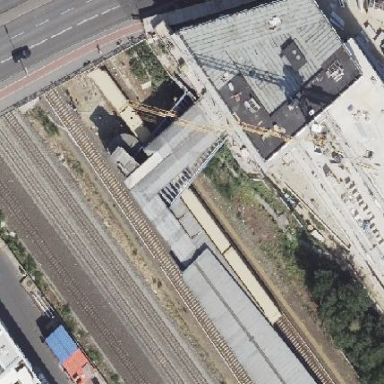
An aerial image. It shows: Station building.